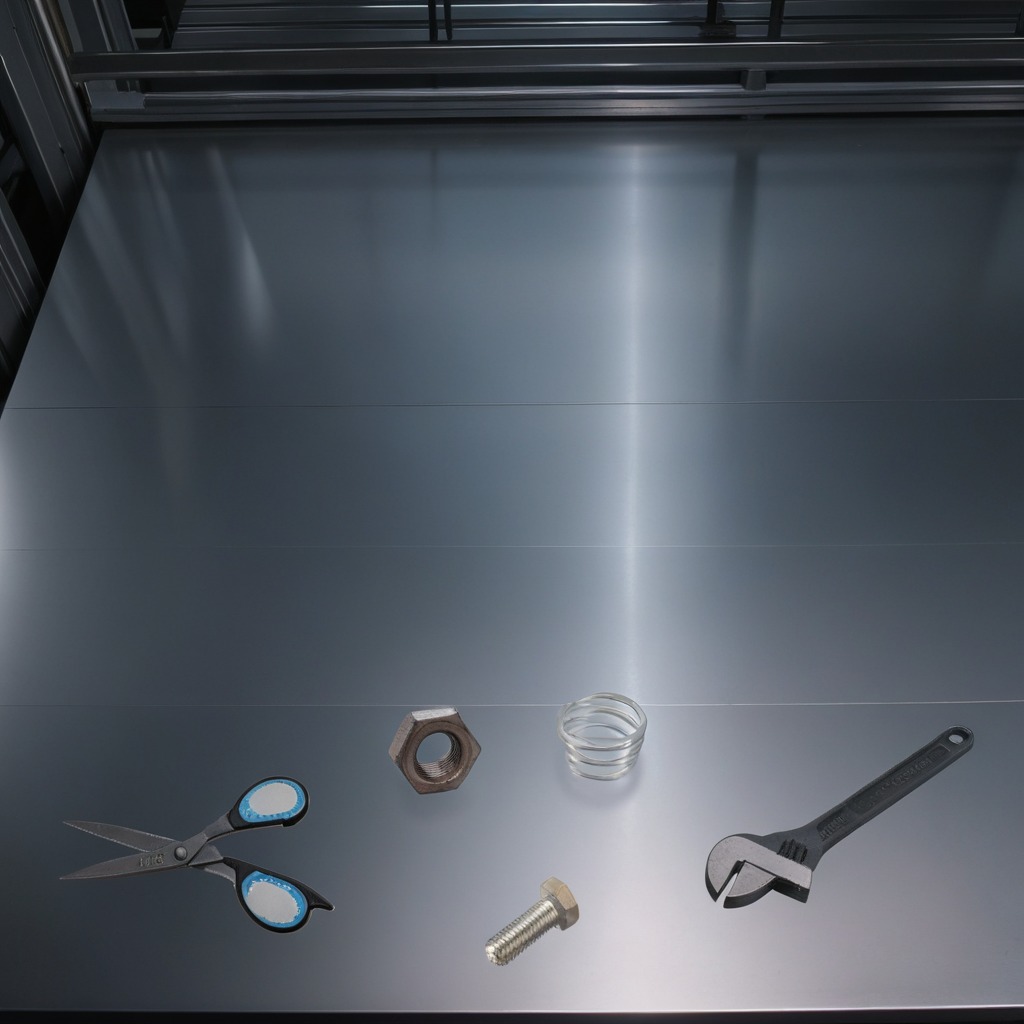
A metal machine screw, a coiled metal spring, a metal nut, a pair of scissors, and a wrench are lying on the tabletop.